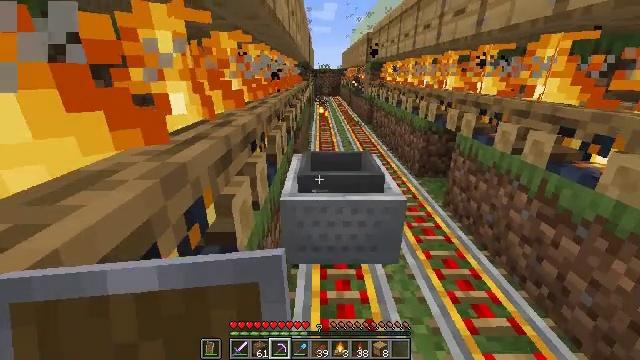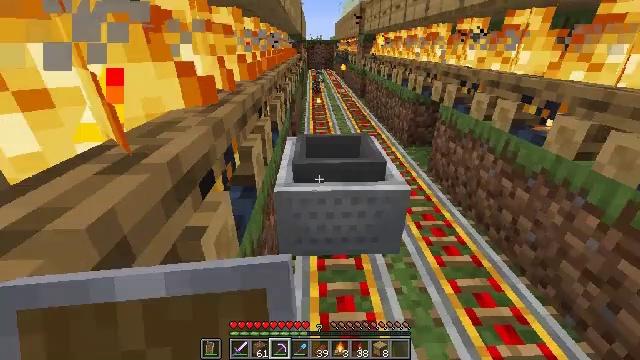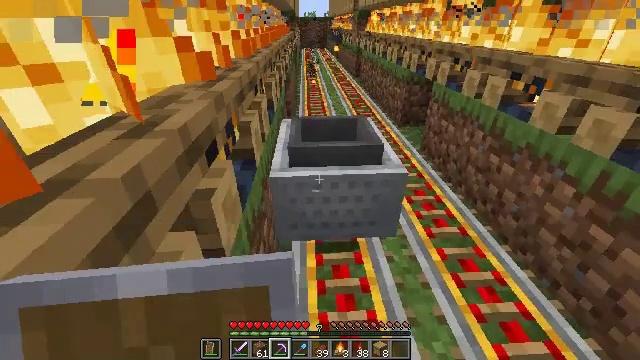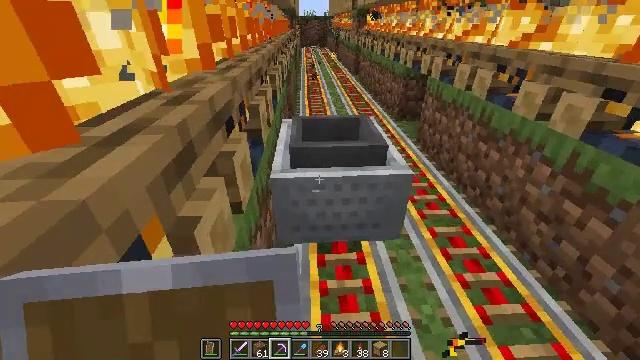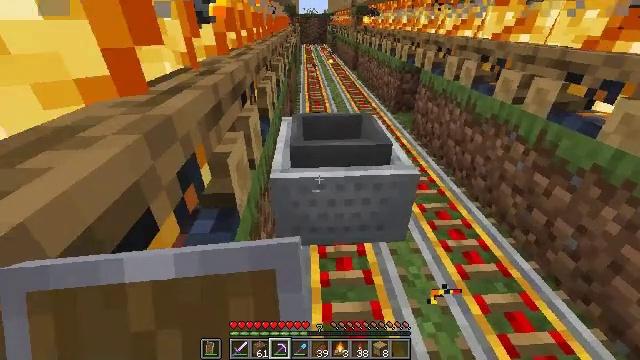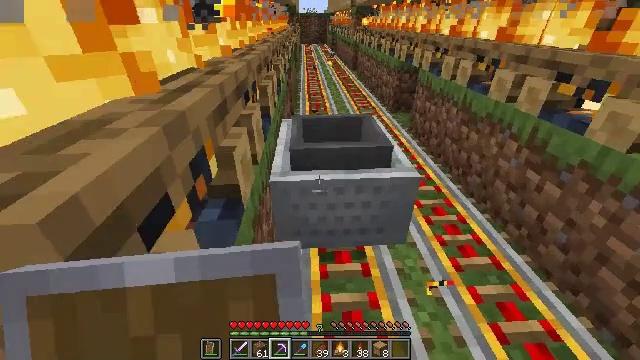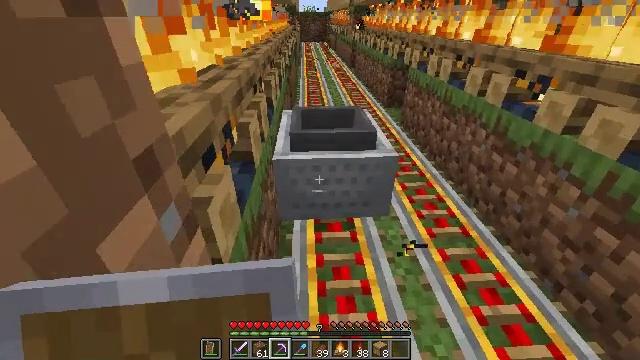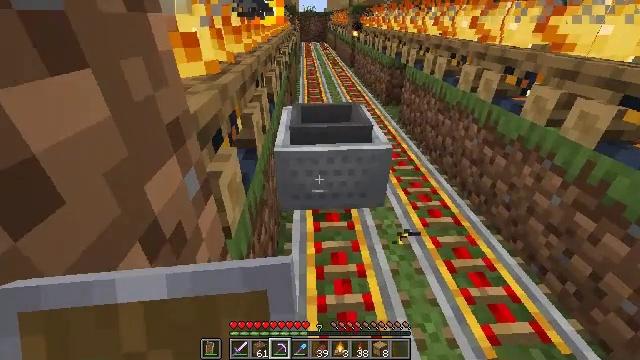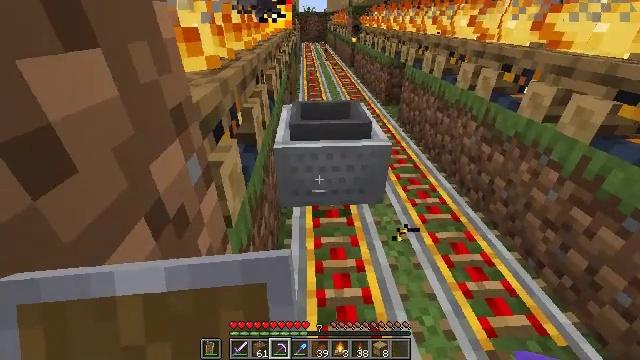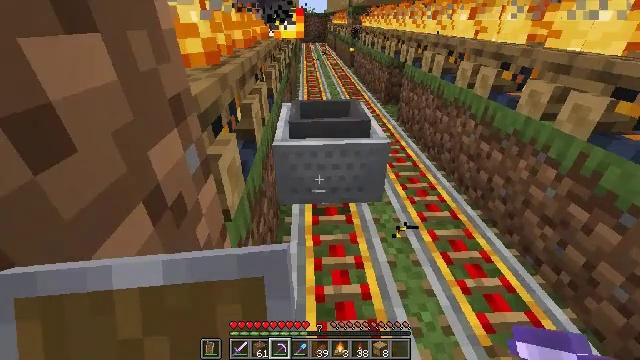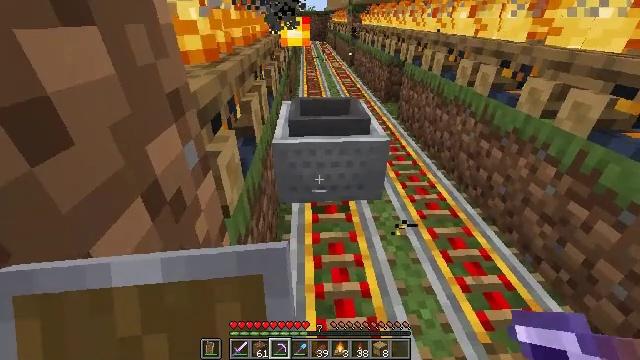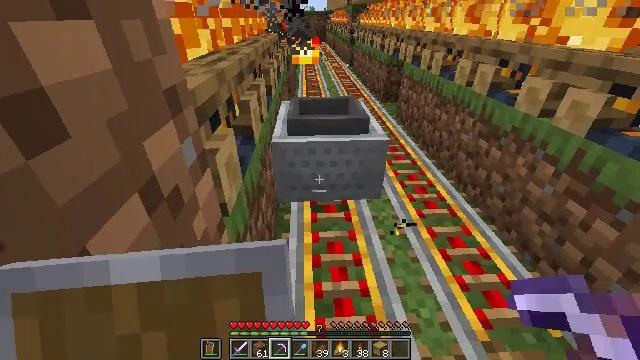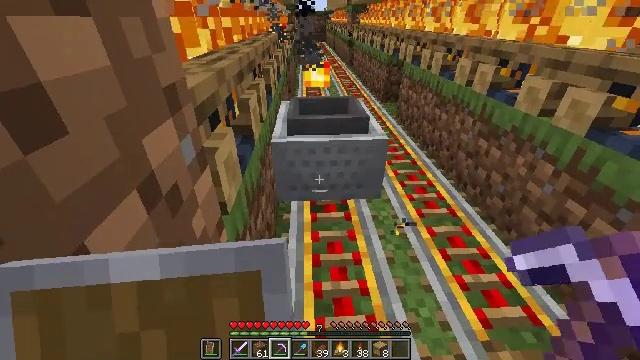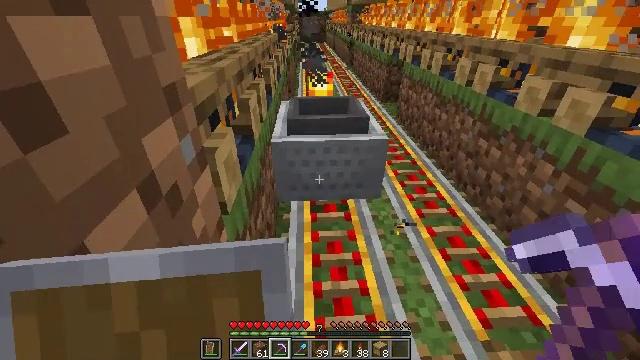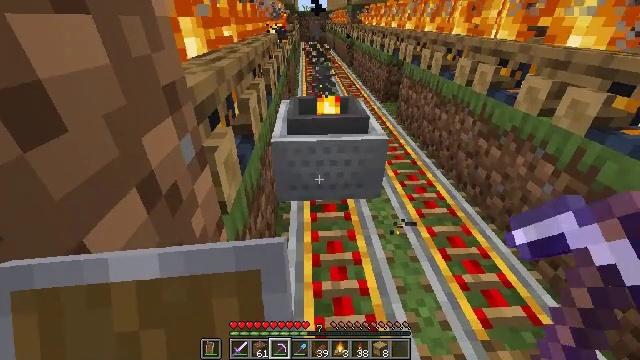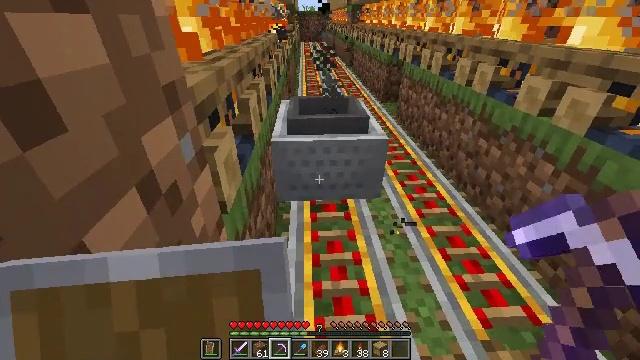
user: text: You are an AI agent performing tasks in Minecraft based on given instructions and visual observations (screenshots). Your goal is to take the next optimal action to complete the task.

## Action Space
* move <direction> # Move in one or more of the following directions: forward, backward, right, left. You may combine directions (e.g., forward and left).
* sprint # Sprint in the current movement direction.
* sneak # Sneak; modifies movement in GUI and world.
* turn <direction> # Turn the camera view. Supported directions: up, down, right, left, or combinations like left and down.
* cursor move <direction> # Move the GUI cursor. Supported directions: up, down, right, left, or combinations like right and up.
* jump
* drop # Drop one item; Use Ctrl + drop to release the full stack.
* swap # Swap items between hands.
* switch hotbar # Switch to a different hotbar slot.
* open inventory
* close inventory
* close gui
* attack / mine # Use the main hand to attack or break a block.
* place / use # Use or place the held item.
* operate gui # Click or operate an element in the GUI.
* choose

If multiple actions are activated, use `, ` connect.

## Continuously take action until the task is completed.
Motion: motion action
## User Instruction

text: Use a crafting table to make a hopper minecart.
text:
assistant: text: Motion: move back, turn right and down
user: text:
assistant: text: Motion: move back, turn right and down
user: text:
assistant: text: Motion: move back
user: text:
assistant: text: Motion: move back
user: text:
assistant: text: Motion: move back
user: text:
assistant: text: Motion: move back
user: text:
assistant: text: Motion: no_op
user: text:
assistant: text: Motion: no_op
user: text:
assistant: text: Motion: no_op
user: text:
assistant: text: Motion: no_op
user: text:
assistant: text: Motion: no_op
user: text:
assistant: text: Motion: no_op
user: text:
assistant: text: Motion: no_op
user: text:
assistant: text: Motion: no_op
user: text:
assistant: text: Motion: no_op
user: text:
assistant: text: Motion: turn up
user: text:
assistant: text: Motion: turn up
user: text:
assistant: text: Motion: no_op
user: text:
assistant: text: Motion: attack / mine
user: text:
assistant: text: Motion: attack / mine
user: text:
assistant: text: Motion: attack / mine
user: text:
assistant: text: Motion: attack / mine
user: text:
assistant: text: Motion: no_op
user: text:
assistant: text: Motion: no_op
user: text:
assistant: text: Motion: no_op
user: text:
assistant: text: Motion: no_op
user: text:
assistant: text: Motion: no_op
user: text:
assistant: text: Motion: no_op
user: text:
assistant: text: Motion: no_op
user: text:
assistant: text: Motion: no_op